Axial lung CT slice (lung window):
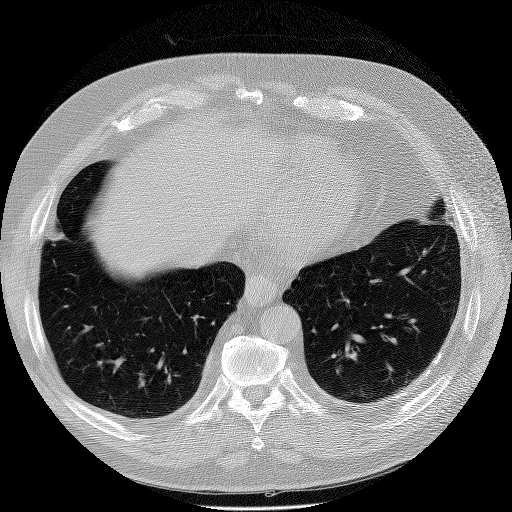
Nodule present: no